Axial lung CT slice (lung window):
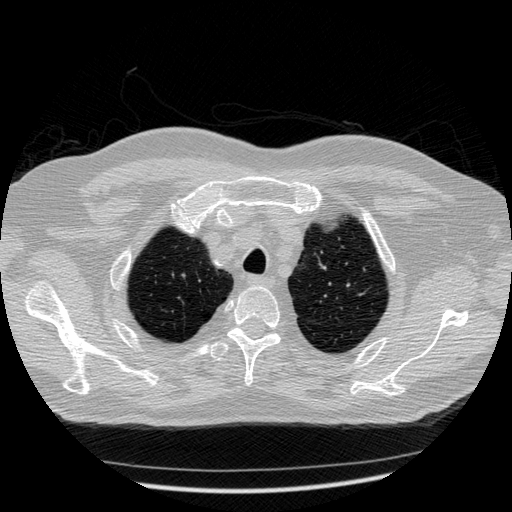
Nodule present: no